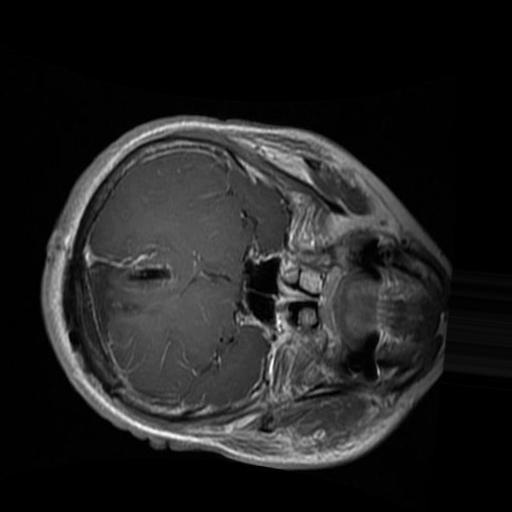
Label: brain_glioma